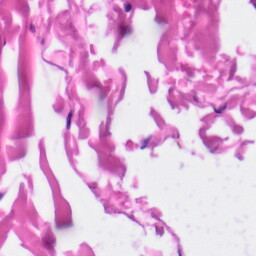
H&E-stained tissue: Skin